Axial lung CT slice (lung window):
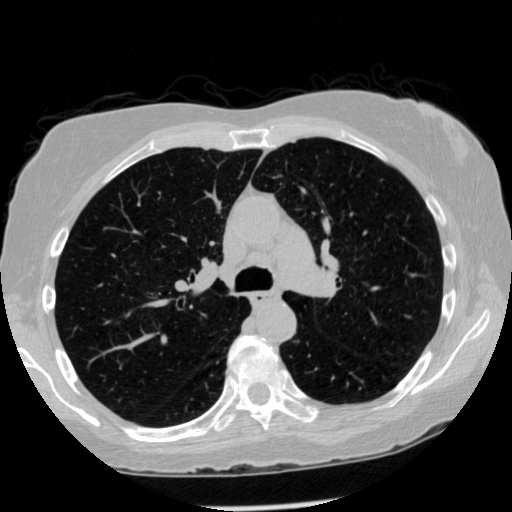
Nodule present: no